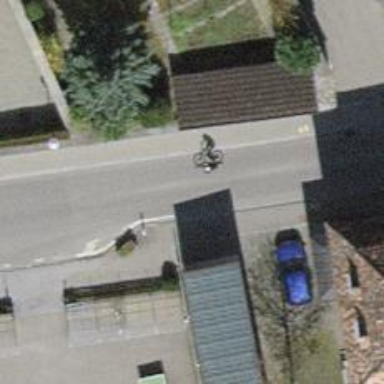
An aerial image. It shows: Bus stop with designated public transport stop position.